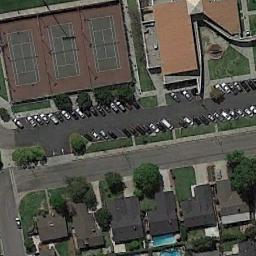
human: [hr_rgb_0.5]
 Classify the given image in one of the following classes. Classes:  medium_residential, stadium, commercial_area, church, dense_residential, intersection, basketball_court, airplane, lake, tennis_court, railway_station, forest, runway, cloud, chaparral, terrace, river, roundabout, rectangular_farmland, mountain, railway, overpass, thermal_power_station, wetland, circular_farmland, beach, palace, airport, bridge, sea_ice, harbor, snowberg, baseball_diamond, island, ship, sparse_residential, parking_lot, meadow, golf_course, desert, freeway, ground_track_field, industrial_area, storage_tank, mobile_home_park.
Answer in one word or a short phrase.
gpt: tennis_court